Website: bh-photo
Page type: address-validator
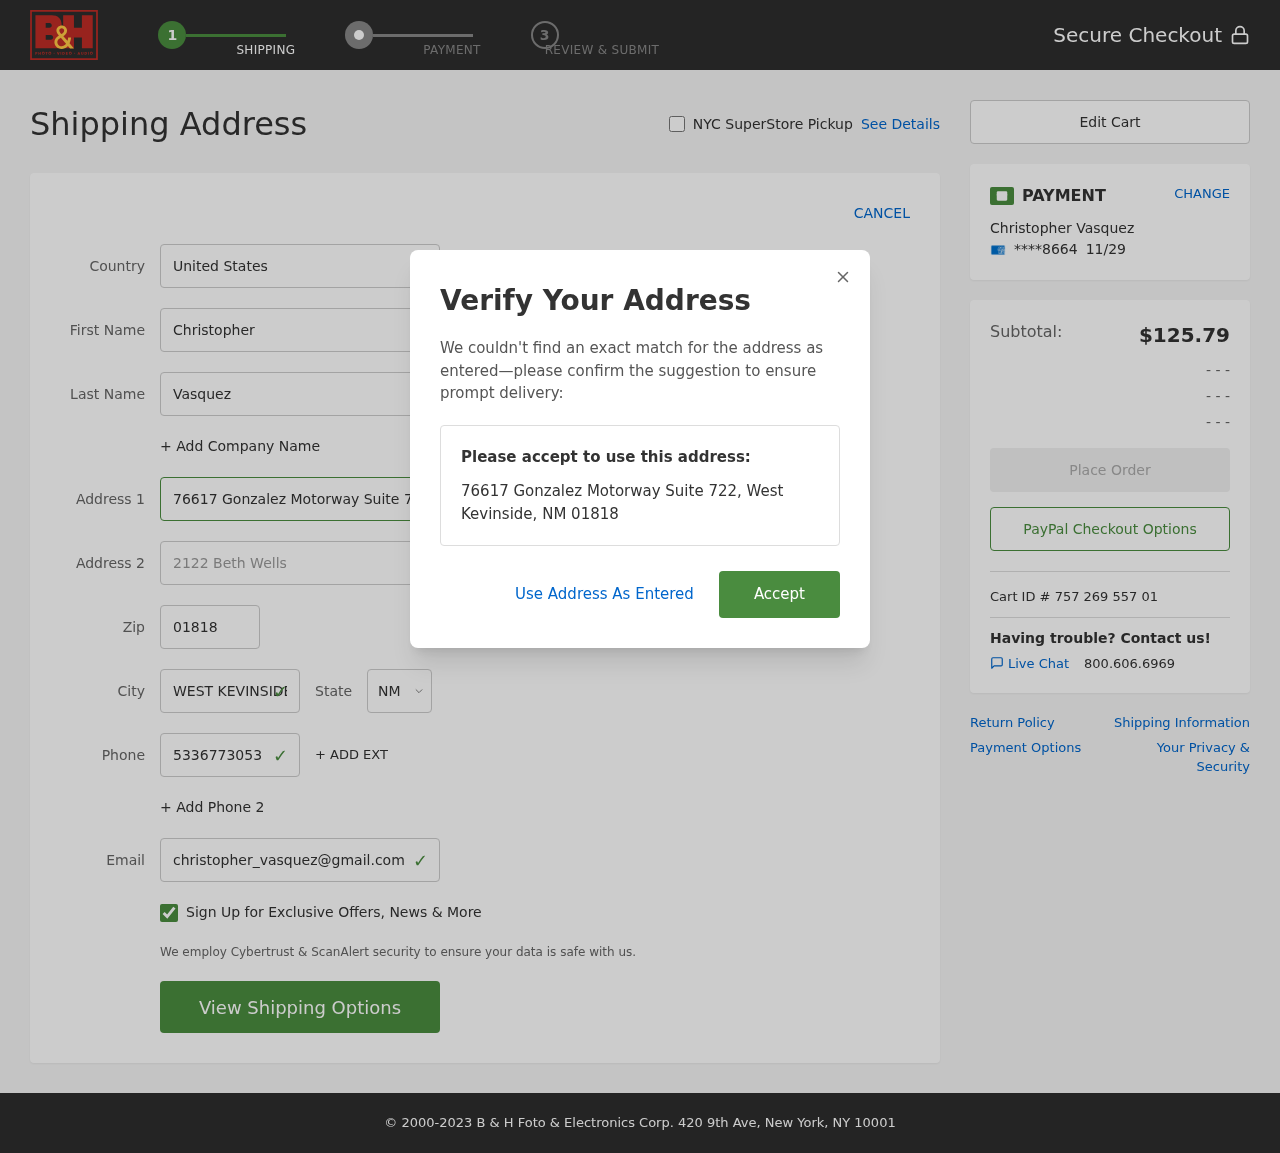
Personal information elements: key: PII_CARD_EXPIRY
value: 11/29
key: PII_CARD_LAST4
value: ****8664
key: PII_CITY
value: West Kevinside
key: PII_COUNTRY
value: United States
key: PII_EMAIL
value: christopher_vasquez@gmail.com
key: PII_FIRSTNAME
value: Christopher
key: PII_FULLNAME
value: Christopher Vasquez
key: PII_LASTNAME
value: Vasquez
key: PII_PHONE
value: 5336773053
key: PII_POSTCODE
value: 01818
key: PII_STATE_ABBR
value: NM
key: PII_STREET
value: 76617 Gonzalez Motorway Suite 722
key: PII_STREET2
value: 2122 Beth Wells
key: PII_CITY_STATE_ZIP
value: West Kevinside, NM 01818
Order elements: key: ORDER_SUBTOTAL
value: $125.79
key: ORDER_ID
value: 757 269 557 01